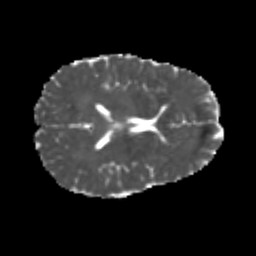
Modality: MD
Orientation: axial
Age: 21
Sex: male
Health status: healthy
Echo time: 0.074 s